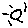
Label: sun